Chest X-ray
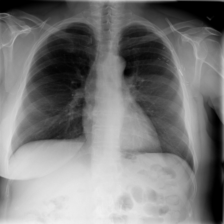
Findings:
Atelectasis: negative
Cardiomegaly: negative
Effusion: negative
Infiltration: negative
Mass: negative
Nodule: negative
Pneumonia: negative
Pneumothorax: negative
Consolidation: negative
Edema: negative
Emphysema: negative
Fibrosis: negative
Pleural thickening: negative
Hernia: negative